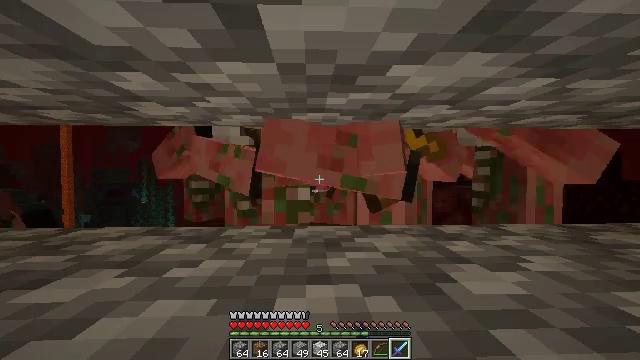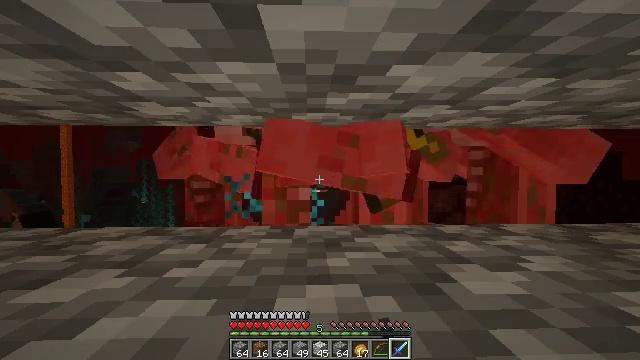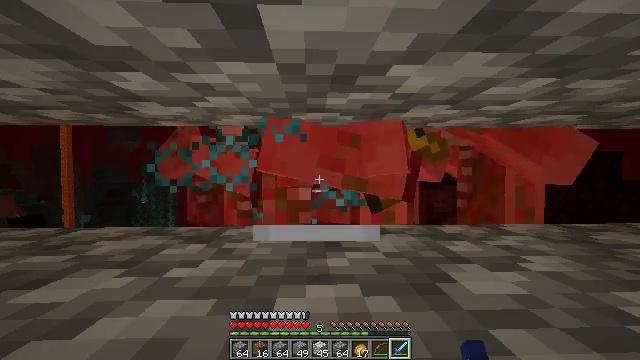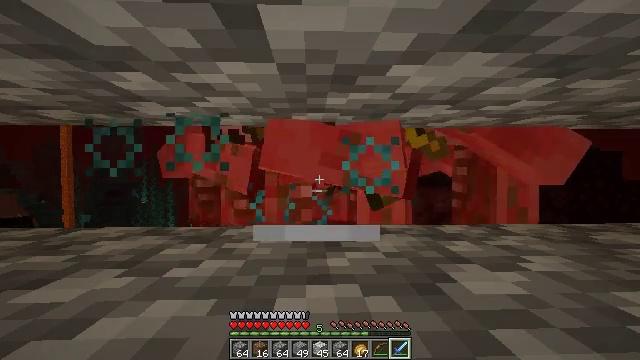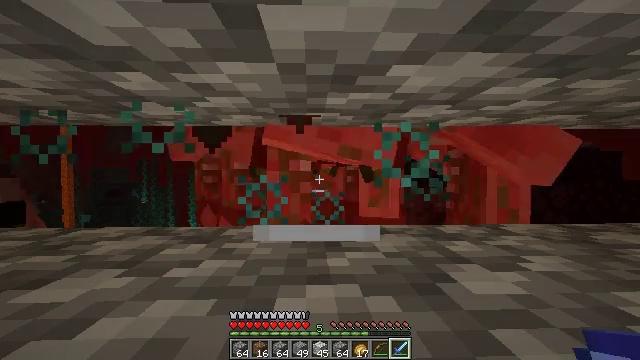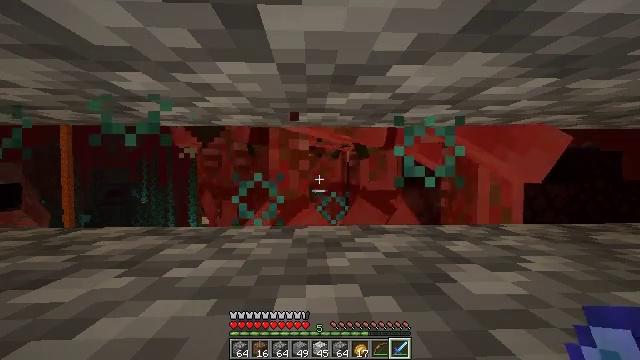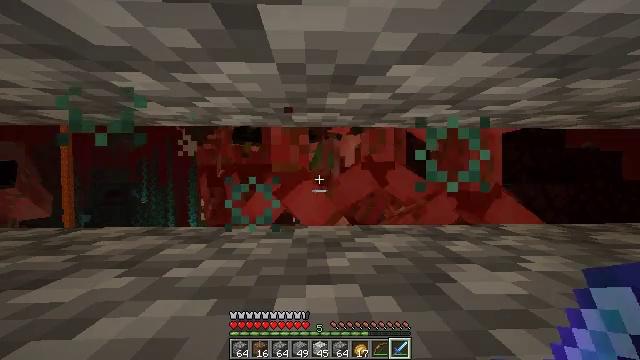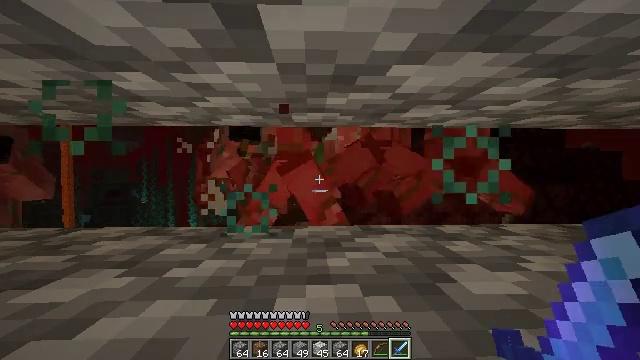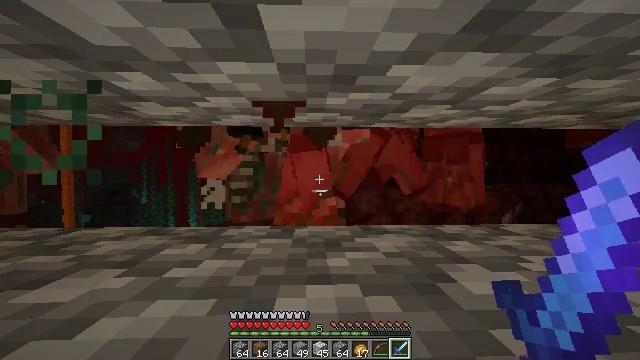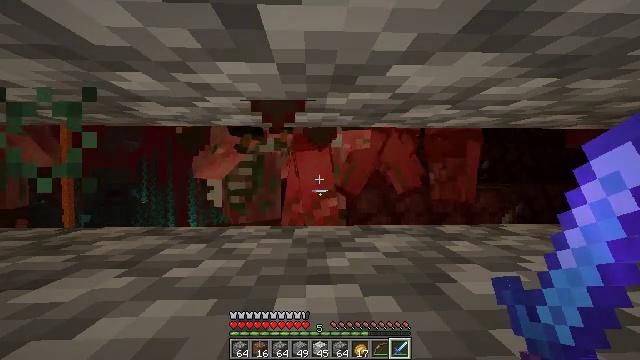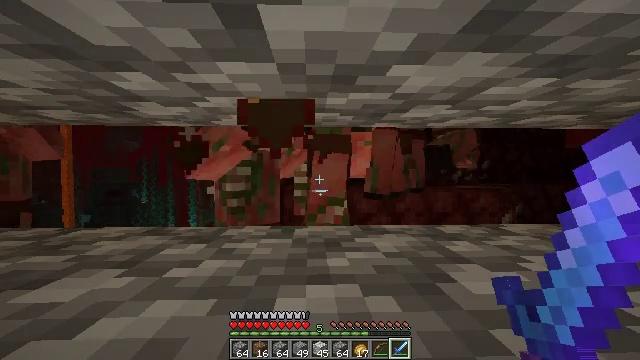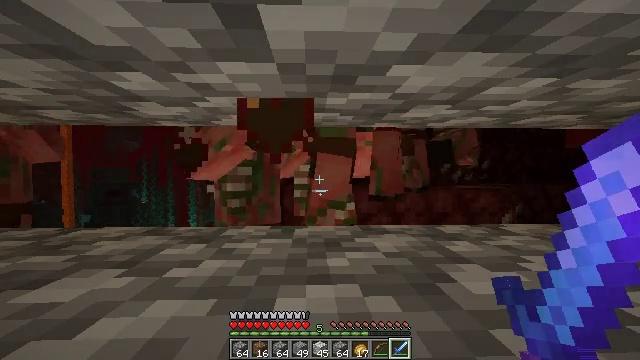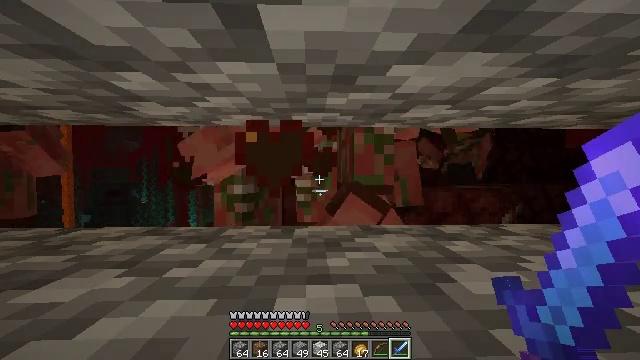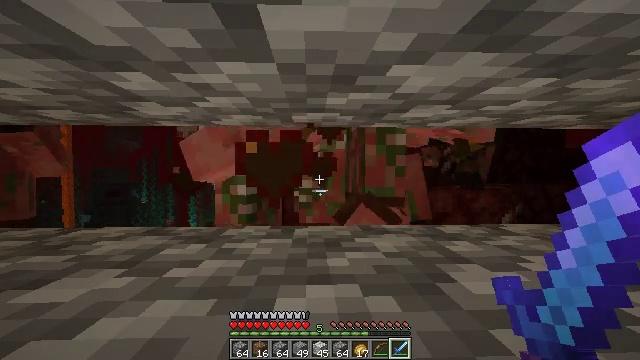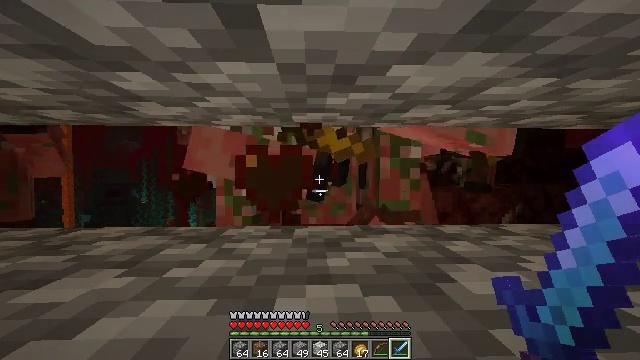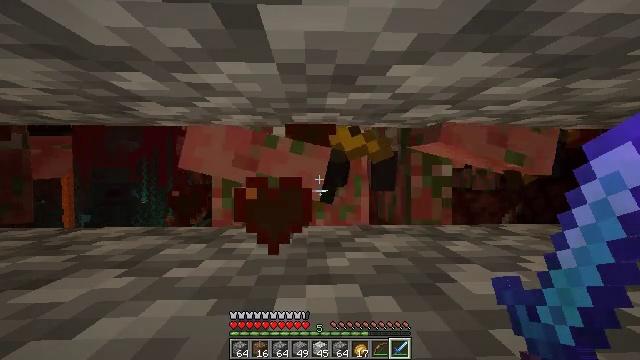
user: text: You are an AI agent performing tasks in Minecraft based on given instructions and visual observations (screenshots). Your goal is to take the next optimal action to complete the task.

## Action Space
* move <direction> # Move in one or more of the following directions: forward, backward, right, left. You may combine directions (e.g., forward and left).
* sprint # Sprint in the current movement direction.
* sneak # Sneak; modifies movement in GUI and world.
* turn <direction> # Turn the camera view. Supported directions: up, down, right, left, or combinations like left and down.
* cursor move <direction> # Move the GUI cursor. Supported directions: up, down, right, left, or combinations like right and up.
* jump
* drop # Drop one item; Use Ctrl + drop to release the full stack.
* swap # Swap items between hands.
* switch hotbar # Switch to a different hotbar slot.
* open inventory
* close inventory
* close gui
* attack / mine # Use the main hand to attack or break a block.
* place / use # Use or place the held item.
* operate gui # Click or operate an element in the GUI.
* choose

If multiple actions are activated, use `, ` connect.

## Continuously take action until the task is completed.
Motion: motion action
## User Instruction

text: Kill nether mobs.
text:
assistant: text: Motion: no_op
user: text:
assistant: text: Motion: no_op
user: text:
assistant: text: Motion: no_op
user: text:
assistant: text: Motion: no_op
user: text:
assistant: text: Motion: no_op
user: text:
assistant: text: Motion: no_op
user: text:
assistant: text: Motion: no_op
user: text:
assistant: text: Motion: no_op
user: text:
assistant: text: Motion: no_op
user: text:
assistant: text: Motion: no_op
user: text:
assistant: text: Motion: no_op
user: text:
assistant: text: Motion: no_op
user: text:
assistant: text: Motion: no_op
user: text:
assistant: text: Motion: no_op
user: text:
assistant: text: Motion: no_op
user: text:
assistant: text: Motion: no_op
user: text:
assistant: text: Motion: no_op
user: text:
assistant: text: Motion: no_op
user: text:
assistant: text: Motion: no_op
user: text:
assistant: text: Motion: no_op
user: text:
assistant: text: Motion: no_op
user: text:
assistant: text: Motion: attack / mine
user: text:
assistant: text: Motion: attack / mine
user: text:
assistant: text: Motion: attack / mine
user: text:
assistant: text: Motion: no_op
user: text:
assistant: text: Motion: no_op
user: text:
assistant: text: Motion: no_op